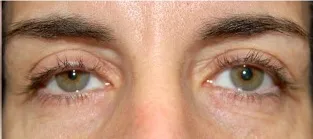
(C) Between episodes, an anisocoria with a smaller right pupil and right upper lid ptosis was noted.
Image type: medical_photograph (other_medical_photograph)